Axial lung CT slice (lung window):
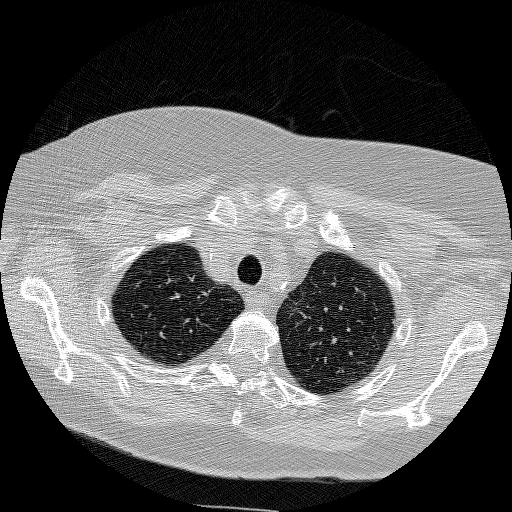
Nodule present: no